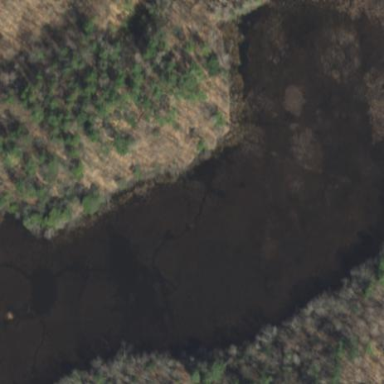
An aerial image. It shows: Wetland area.